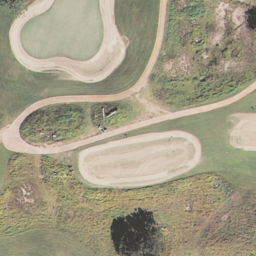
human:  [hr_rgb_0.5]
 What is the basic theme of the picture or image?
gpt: golf course